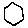
Label: hexagon